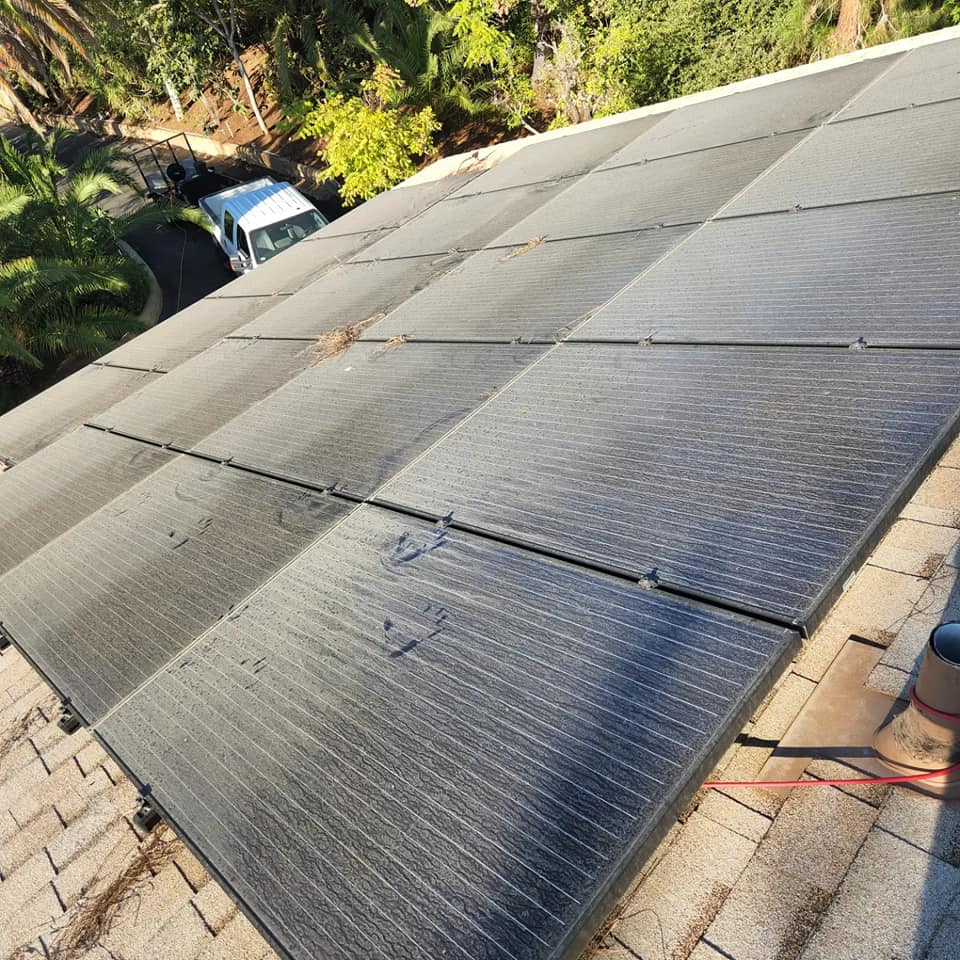
Label: Dusty